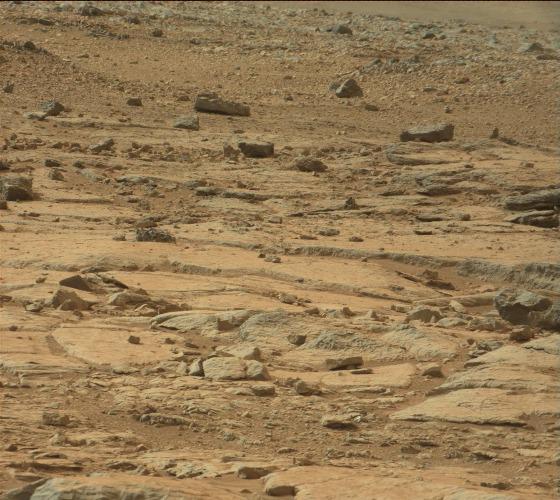
Terrain classes present: Bedrock, Gravel / Sand / Soil, Rock, Shadow